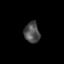
Tissue: skin
Cell type: Epithelial cells
Senescence score: 0.2118
Nuclear area (px): 311
Mean DAPI intensity: 78.408